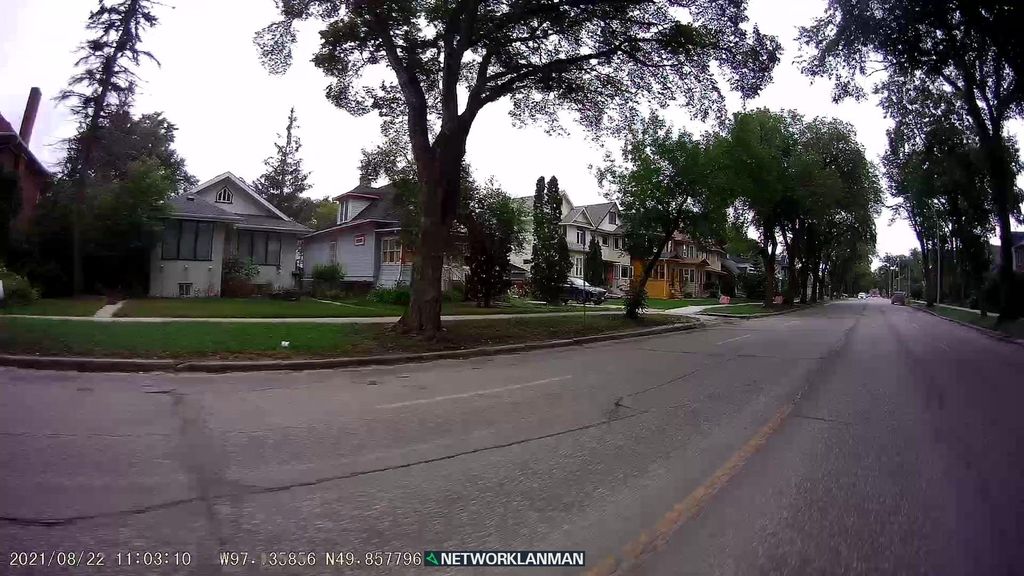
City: winnipeg